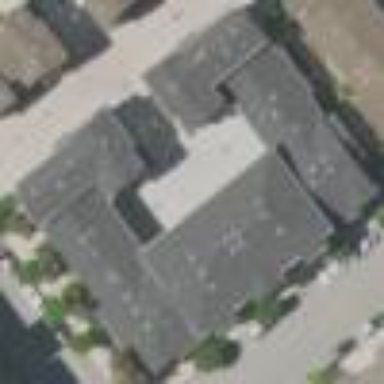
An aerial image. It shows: Residential building.